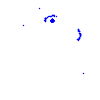
Particle: pion